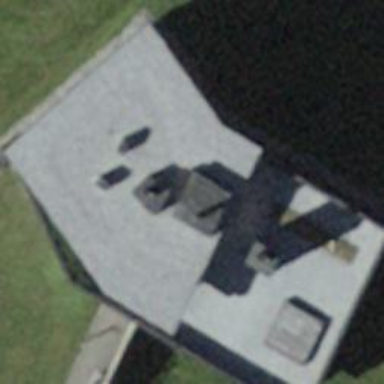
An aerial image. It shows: Building with flat roof.